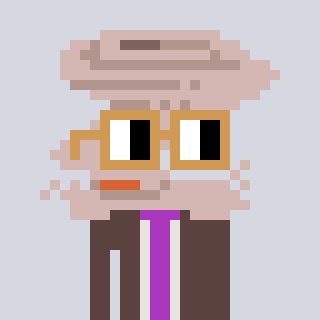
a pixel art character with square brown glasses, a tornado-shaped head and a darkbrown-colored body on a cool background